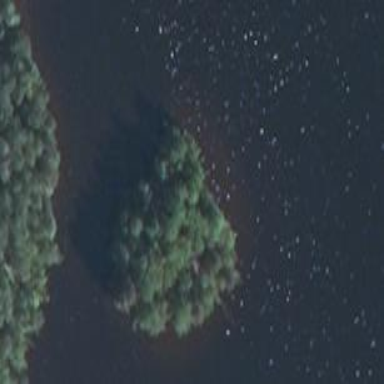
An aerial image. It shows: Islet surrounded by woodland.